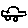
Label: car